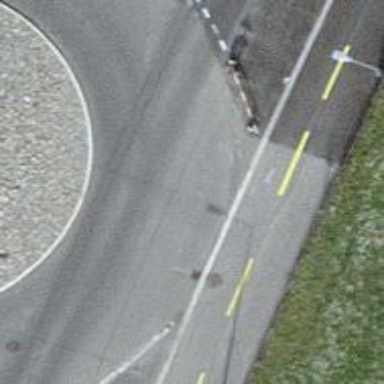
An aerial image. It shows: Asphalt cycleway.